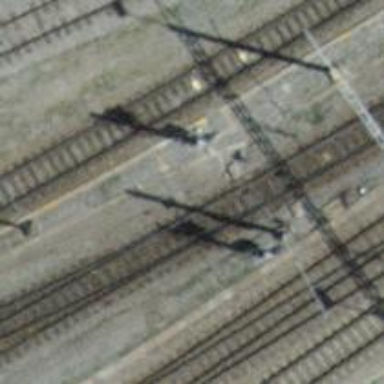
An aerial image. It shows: Single-track electrified railway siding with contact line.